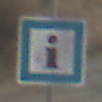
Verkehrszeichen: Informationsstelle
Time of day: SunriseSunset
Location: Outdoor (RoadRail)
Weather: PartlyCloudy
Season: NotSpecified
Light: Natural